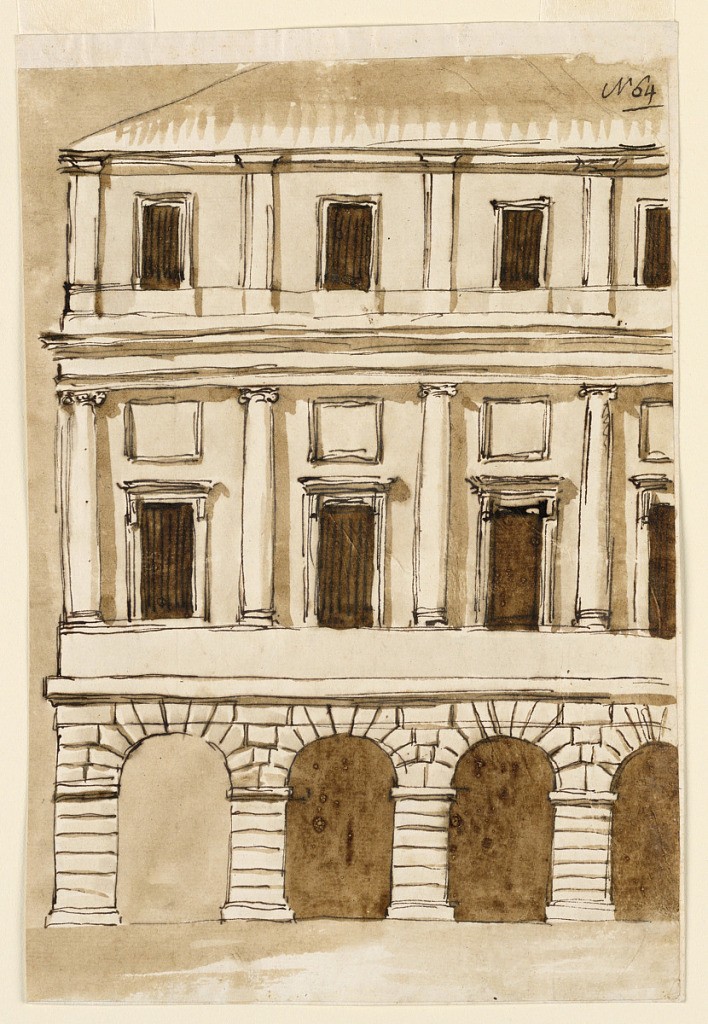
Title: Elevation of a Town Mansion
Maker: Giuseppe Barberi, Italian, 1746–1809
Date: ca. 1793-1794
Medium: Pen and brown ink, brush and brown wash on lined off-white laid paper
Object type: Drawing
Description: A rustic colonnade of three and a half arches is in the ground floor. The first intercolumnar space is shown without a wall in the rear. There are two orders. Between embedded Ionic columns are windows under moulded squares. In the top storey are windows between pilasters. Pyramidal roof.